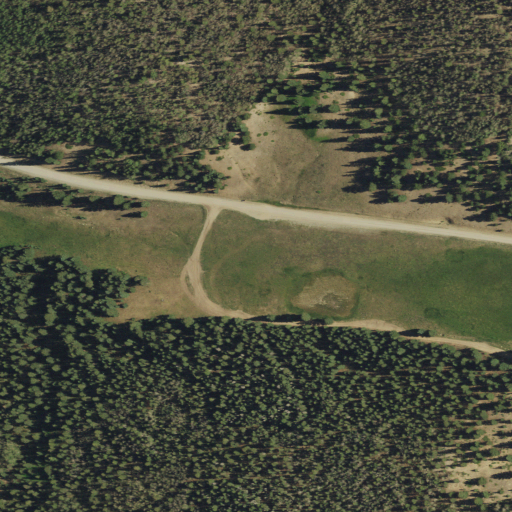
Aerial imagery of gap in New Mexico named Lagunita Saddle containing evergreen forest, shrub, deciduous forest, grassland, herbaceous wetlands, and woody wetlands